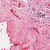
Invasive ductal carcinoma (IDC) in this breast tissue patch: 0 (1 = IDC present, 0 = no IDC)